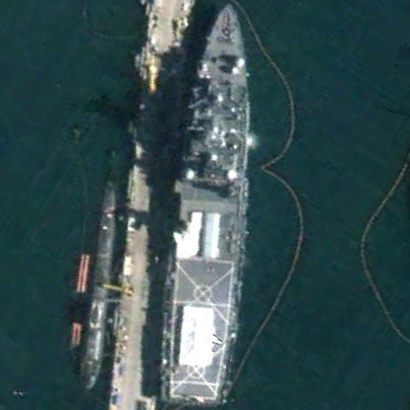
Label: combat